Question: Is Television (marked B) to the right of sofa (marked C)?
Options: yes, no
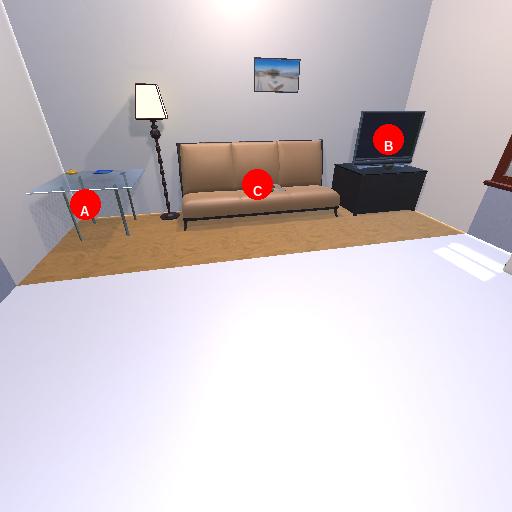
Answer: yes